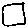
Label: square